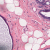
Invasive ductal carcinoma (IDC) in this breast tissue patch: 0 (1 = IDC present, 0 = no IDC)